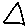
Label: triangle